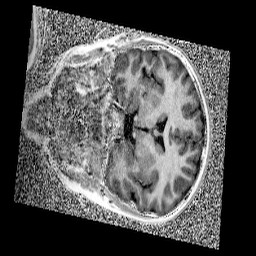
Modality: UNIT1
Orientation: coronal
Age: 9
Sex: male
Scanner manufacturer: siemens
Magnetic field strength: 3 T
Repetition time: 4 s
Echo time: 0.00299 s